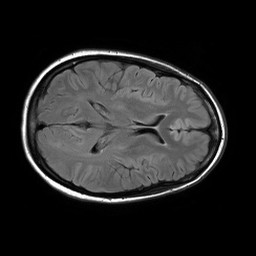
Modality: FLAIR
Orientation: axial
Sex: female
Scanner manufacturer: philips
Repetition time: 11 s
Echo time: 0.125 s